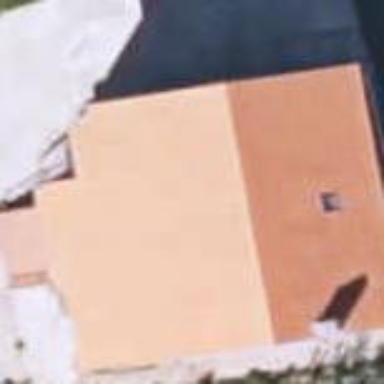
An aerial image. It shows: Simple house.